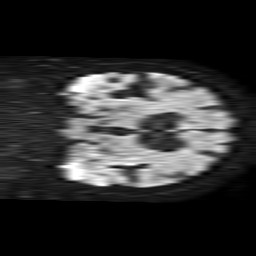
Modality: TRACE
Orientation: coronal
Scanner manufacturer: philips
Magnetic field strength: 1.5 T
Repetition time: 4.6 s
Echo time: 0.08941 s